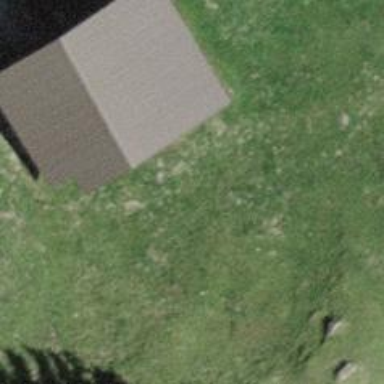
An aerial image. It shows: Cabin.